Question: I have customized the default 'Android Studio' 'ActionBar Tab + Swipe Views' and now I would like to have a homepage where I have a 'Navigation Drawer' layout that when I swipe It to left I enter in tabs layout. Could You help me please? I don't know where to start.
This is my MainActivity:
'''
public class MainActivity extends FragmentActivity implements
ActionBar.TabListener, android.app.ActionBar.TabListener {
CollectionPagerAdapter mCollectionPagerAdapter;
ViewPager mViewPager;
SharedPreferences mPrefs;
final String welcomeScreenShownPref = "welcomeScreenShown";
public void onCreate(Bundle savedInstanceState) {
super.onCreate(savedInstanceState);
requestWindowFeature(Window.FEATURE_INDETERMINATE_PROGRESS);
setProgressBarIndeterminateVisibility(true);
setProgressBarIndeterminateVisibility(false);
setContentView(R.layout.activity_main);
mPrefs = PreferenceManager.getDefaultSharedPreferences(this);
Boolean welcomeScreenShown = mPrefs.getBoolean(welcomeScreenShownPref, false);
if (!welcomeScreenShown) {
String whatsNewText = getResources().getString(R.string.Text);
new AlertDialog.Builder(this, AlertDialog.THEME_HOLO_LIGHT).setMessage(whatsNewText).setPositiveButton(
android.R.string.ok, new DialogInterface.OnClickListener(){
public void onClick(DialogInterface dialog, int which) {
dialog.dismiss();
}
}).show();
SharedPreferences.Editor editor = mPrefs.edit();
editor.putBoolean(welcomeScreenShownPref, true);
editor.commit(); // Very important to save the preference
}
mCollectionPagerAdapter = new CollectionPagerAdapter(
getSupportFragmentManager());
final android.app.ActionBar actionBar = getActionBar();
actionBar.setDisplayShowTitleEnabled(false);
actionBar.setDisplayShowHomeEnabled(false);
actionBar.setDisplayUseLogoEnabled(false);
actionBar.setHomeButtonEnabled(false);
actionBar.setNavigationMode(ActionBar.NAVIGATION_MODE_TABS);
actionBar.setStackedBackgroundDrawable(new ColorDrawable(getResources().getColor(R.color.tab_color)));
mViewPager = (ViewPager) findViewById(R.id.pager);
mViewPager.setAdapter(mCollectionPagerAdapter);
mViewPager.setOnPageChangeListener(new ViewPager.SimpleOnPageChangeListener() {
@Override
public void onPageSelected(int position) {
actionBar.setSelectedNavigationItem(position);
}
});
for (int i = 0; i < mCollectionPagerAdapter.getCount(); i++) {
actionBar.addTab(actionBar.newTab()
.setText(mCollectionPagerAdapter.getPageTitle(i))
.setTabListener(this));
}
}
public void onTabUnselected(ActionBar.Tab tab,
FragmentTransaction fragmentTransaction) {
}
public void onTabSelected(ActionBar.Tab tab,
FragmentTransaction fragmentTransaction) {
mViewPager.setCurrentItem(tab.getPosition());
}
public void onTabReselected(ActionBar.Tab tab,
FragmentTransaction fragmentTransaction) {
}
@Override
public void onTabSelected(android.app.ActionBar.Tab tab, android.app.FragmentTransaction ft) {
mViewPager.setCurrentItem(tab.getPosition());
}
@Override
public void onTabUnselected(android.app.ActionBar.Tab tab, android.app.FragmentTransaction ft) {
}
@Override
public void onTabReselected(android.app.ActionBar.Tab tab, android.app.FragmentTransaction ft) {
}
public class CollectionPagerAdapter extends FragmentPagerAdapter {
//final int NUM_ITEMS = 11; // number of tabs
public CollectionPagerAdapter(FragmentManager fm) {
super(fm);
}
@Override
public Fragment getItem(int position)
{
switch (position) {
case 0:
return new Tab1Activity();
case 1:
return new Tab2Activity();
case 2:
return new Tab3Activity();
case 3:
return new Tab4Activity();
case 4:
return new Tab5Activity();
case 5:
return new Tab6Activity();
case 6:
return new Tab7Activity();
case 7:
return new Tab8Activity();
case 8:
return new Tab9Activity();
case 9:
return new Tab10Activity();
case 10:
return new Tab11Activity();
}
return null;
}
@Override
public int getCount()
{
return 11;
}
@Override
public CharSequence getPageTitle(int position) {
switch (position)
{
case 0:
return getString(R.string.label1);
case 1:
return getString(R.string.label2);
case 2:
return getString(R.string.label3);
case 3:
return getString(R.string.label4);
case 4:
return getString(R.string.label5);
case 5:
return getString(R.string.label6);
case 6:
return getString(R.string.label7);
case 7:
return getString(R.string.label8);
case 8:
return getString(R.string.label9);
case 9:
return getString(R.string.label10);
case 10:
return getString(R.string.label11);
}
return null;
}
}
@Override
public boolean onCreateOptionsMenu(Menu menu) {
// Inflate the menu; this adds items to the action bar if it is present.
getMenuInflater().inflate(R.menu.main, menu);
return true;
}
@Override
public boolean onOptionsItemSelected(MenuItem item) {
// Handle item selection
int i = item.getItemId();
if (i == R.id.actiorn) {
Intent intent = new Intent(MainActivity.this, SettingsActivity.class);
MainActivity.this.startActivity(intent);
return true;
} else {
return super.onOptionsItemSelected(item);
}
}
'''
Here I have 11 tabs so 11 layouts but there's no actionbar.
I just want the 'Navigation Drawer' for homepage with trasparent actionbar (I made a schematic drawing for you to understand better).

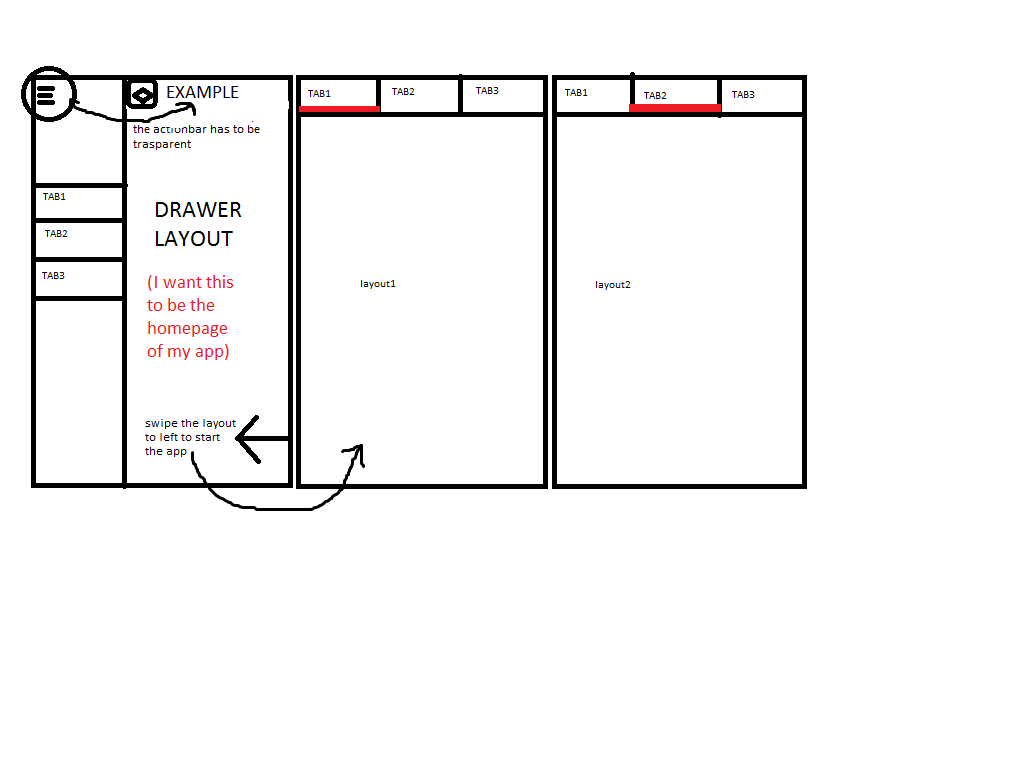
Answer: I think you should start from <URL> on how to create Navigation Drawer in Android.
Or you have some problems implementing it? If so, provide details.